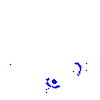
Particle: pion